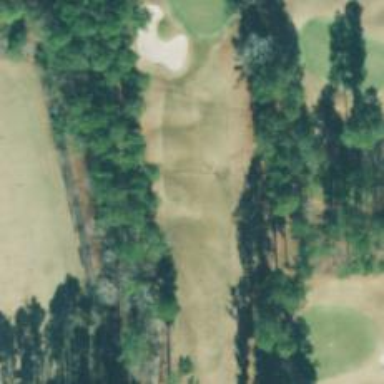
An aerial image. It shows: Golf hole.